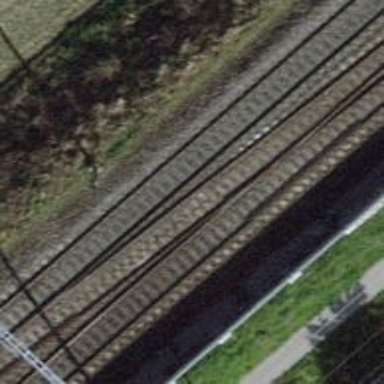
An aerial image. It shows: Single railway track with electrification through contact line.